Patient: sex M, age 63
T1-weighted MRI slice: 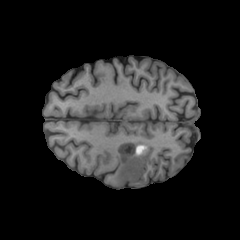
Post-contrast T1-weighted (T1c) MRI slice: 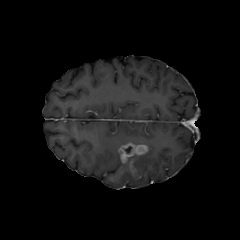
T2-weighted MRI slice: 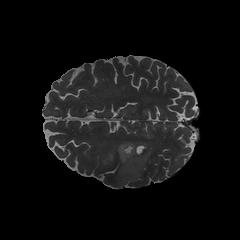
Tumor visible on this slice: yes
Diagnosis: Glioblastoma, IDH-wildtype
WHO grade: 4